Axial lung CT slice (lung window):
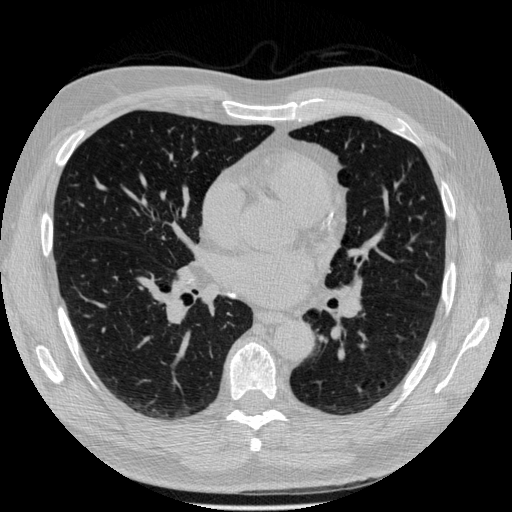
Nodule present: no